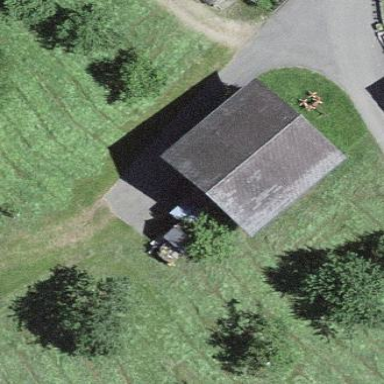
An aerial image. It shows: Barn.